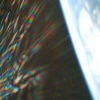
Label: sunburn